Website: home-depot
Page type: account-dashboard
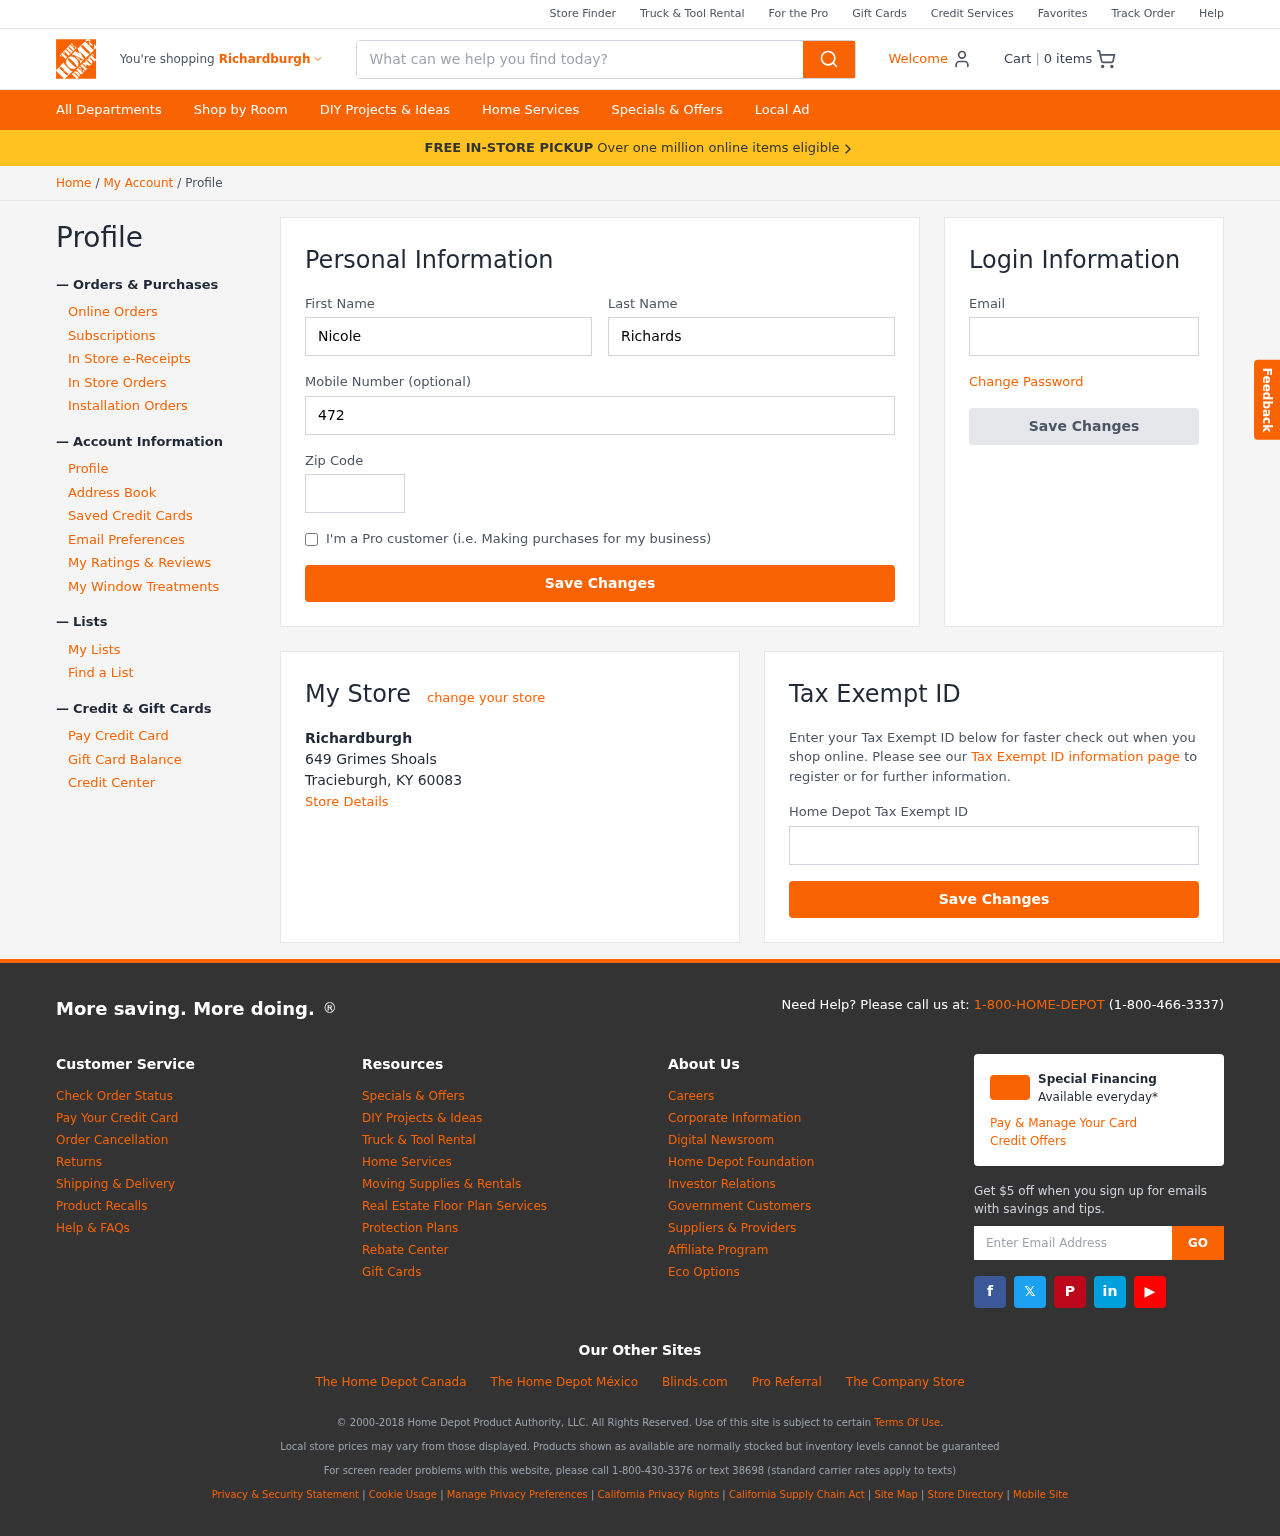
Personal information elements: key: PII_CITY
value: Richardburgh
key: PII_EMAIL
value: nicole_richards@gmail.com
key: PII_FIRSTNAME
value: Nicole
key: PII_LASTNAME
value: Richards
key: PII_LOCATION1_CITY_STATE_ZIP
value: Tracieburgh, KY 60083
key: PII_LOCATION1_NAME
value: Richardburgh
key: PII_LOCATION1_STREET
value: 649 Grimes Shoals
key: PII_PHONE
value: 4723731687
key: PII_POSTCODE
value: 94154
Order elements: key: ORDER_NUM_ITEMS
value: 0
Search elements: key: HEADER_SEARCH
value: What can we help you find today?